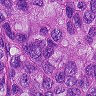
Metastatic tissue present: yes